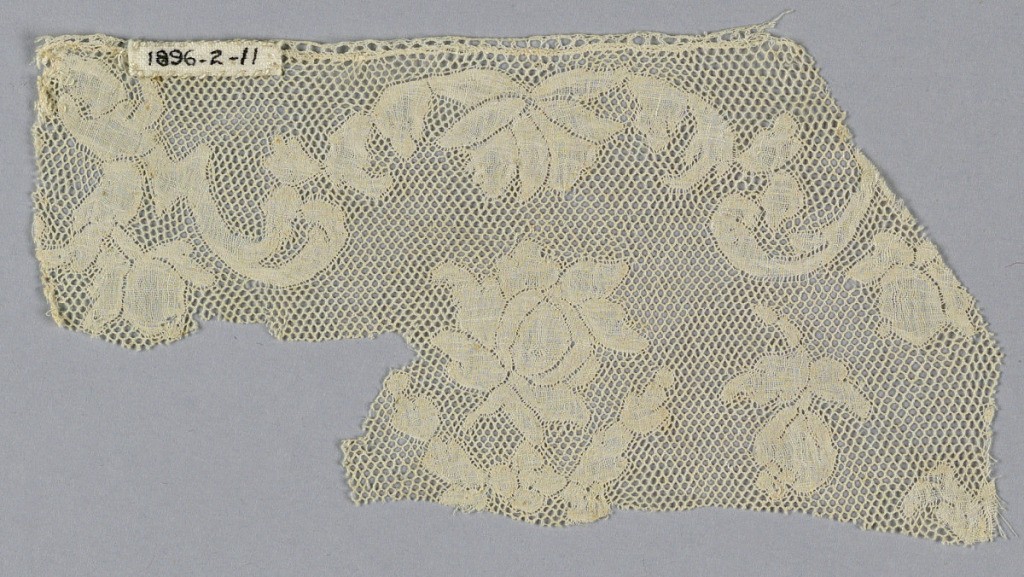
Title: Fragment
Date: mid-18th century
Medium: linen Technique: bobbin lace
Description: Valenciennes fragment with lower edge missing. Design very fragmentary with a rose in the center. Top border design has curving scrolls and buds. Round mesh.